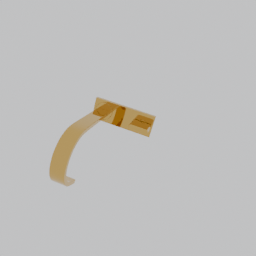
Label: appliances